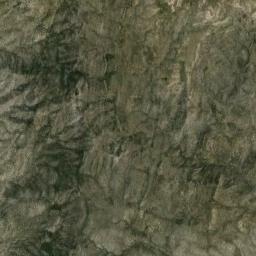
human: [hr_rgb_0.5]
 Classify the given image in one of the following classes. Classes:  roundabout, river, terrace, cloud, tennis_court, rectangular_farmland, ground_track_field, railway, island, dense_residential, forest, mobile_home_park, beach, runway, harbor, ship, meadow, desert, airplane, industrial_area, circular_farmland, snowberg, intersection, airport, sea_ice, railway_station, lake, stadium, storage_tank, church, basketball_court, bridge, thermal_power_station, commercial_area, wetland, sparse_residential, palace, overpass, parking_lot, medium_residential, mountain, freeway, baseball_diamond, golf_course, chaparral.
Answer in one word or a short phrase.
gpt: mountain